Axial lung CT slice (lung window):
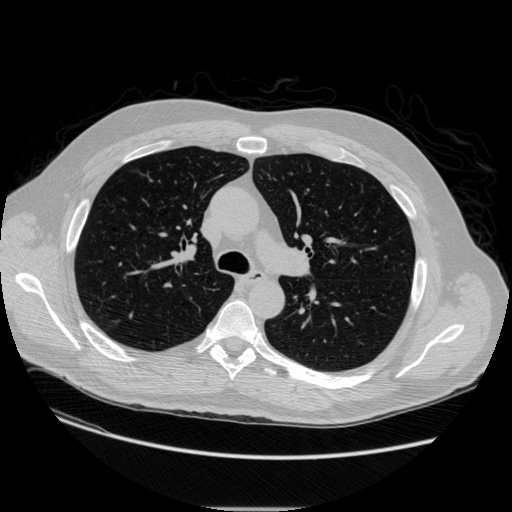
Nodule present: no